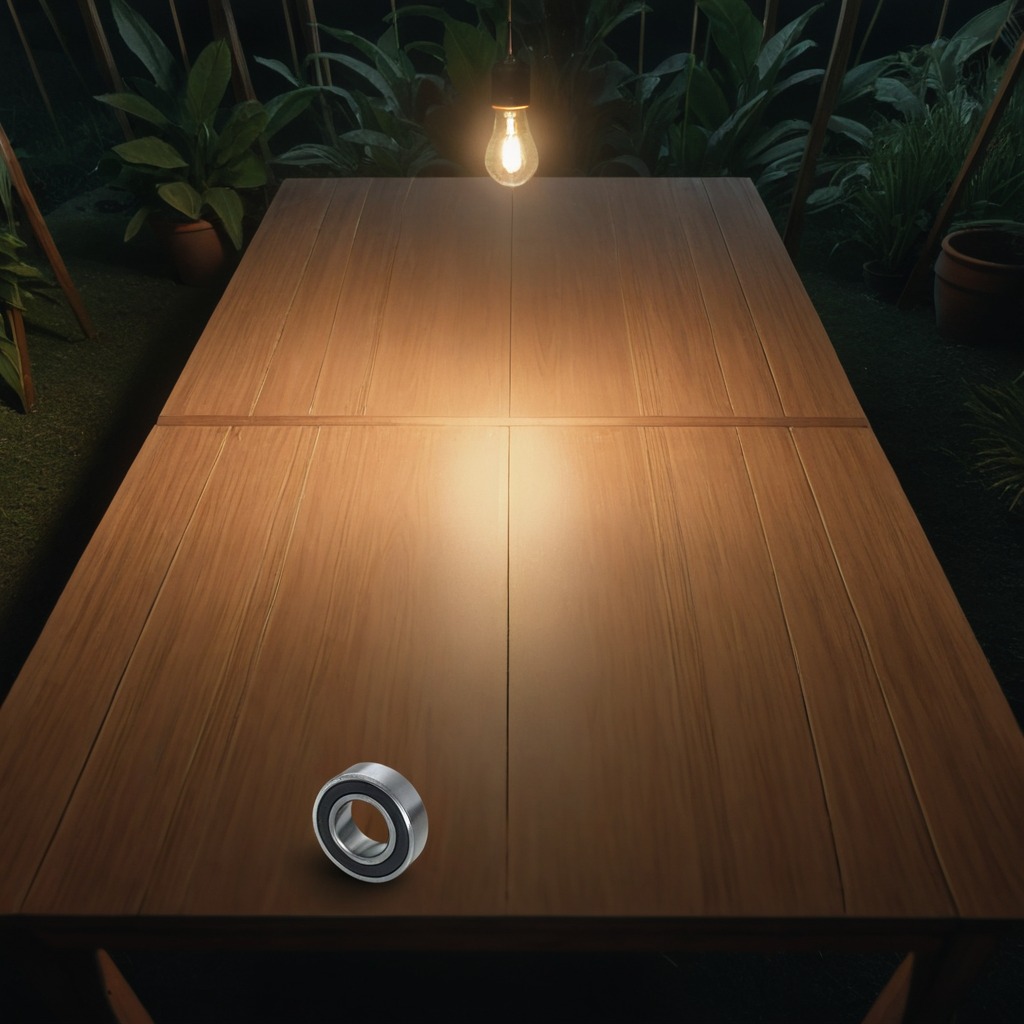
A metal ball bearing is lying on the wooden table inside a jungle field workshop tent at night dim ambient light soft shadows worn but